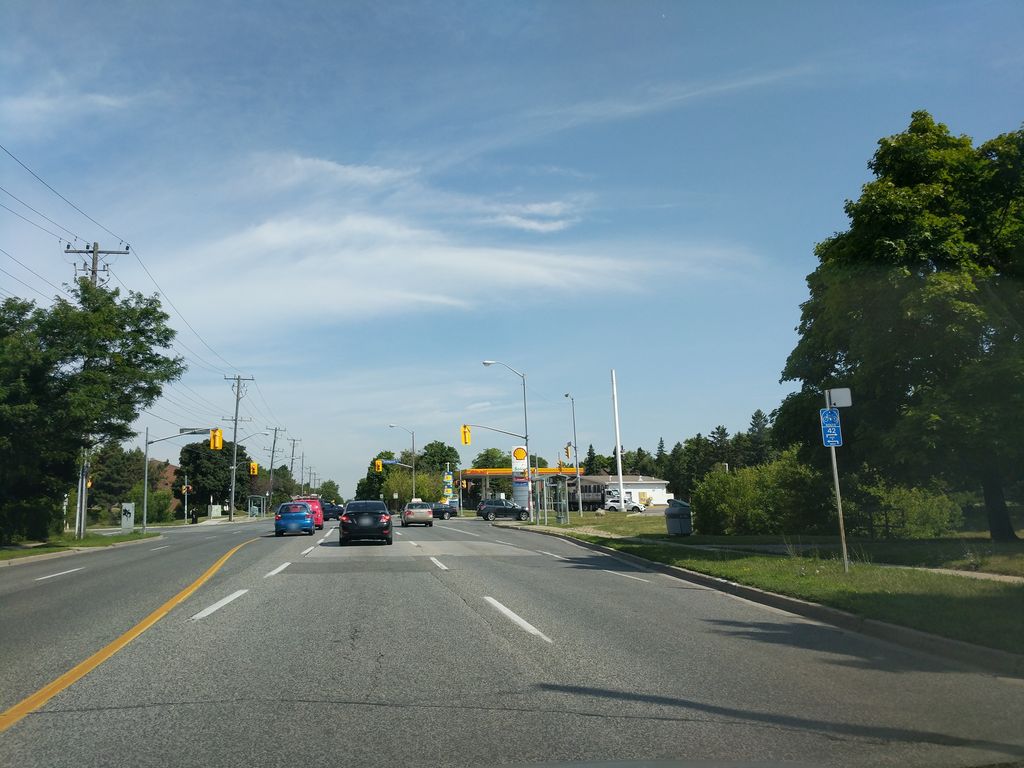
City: toronto